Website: ulta-beauty
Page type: address-validator
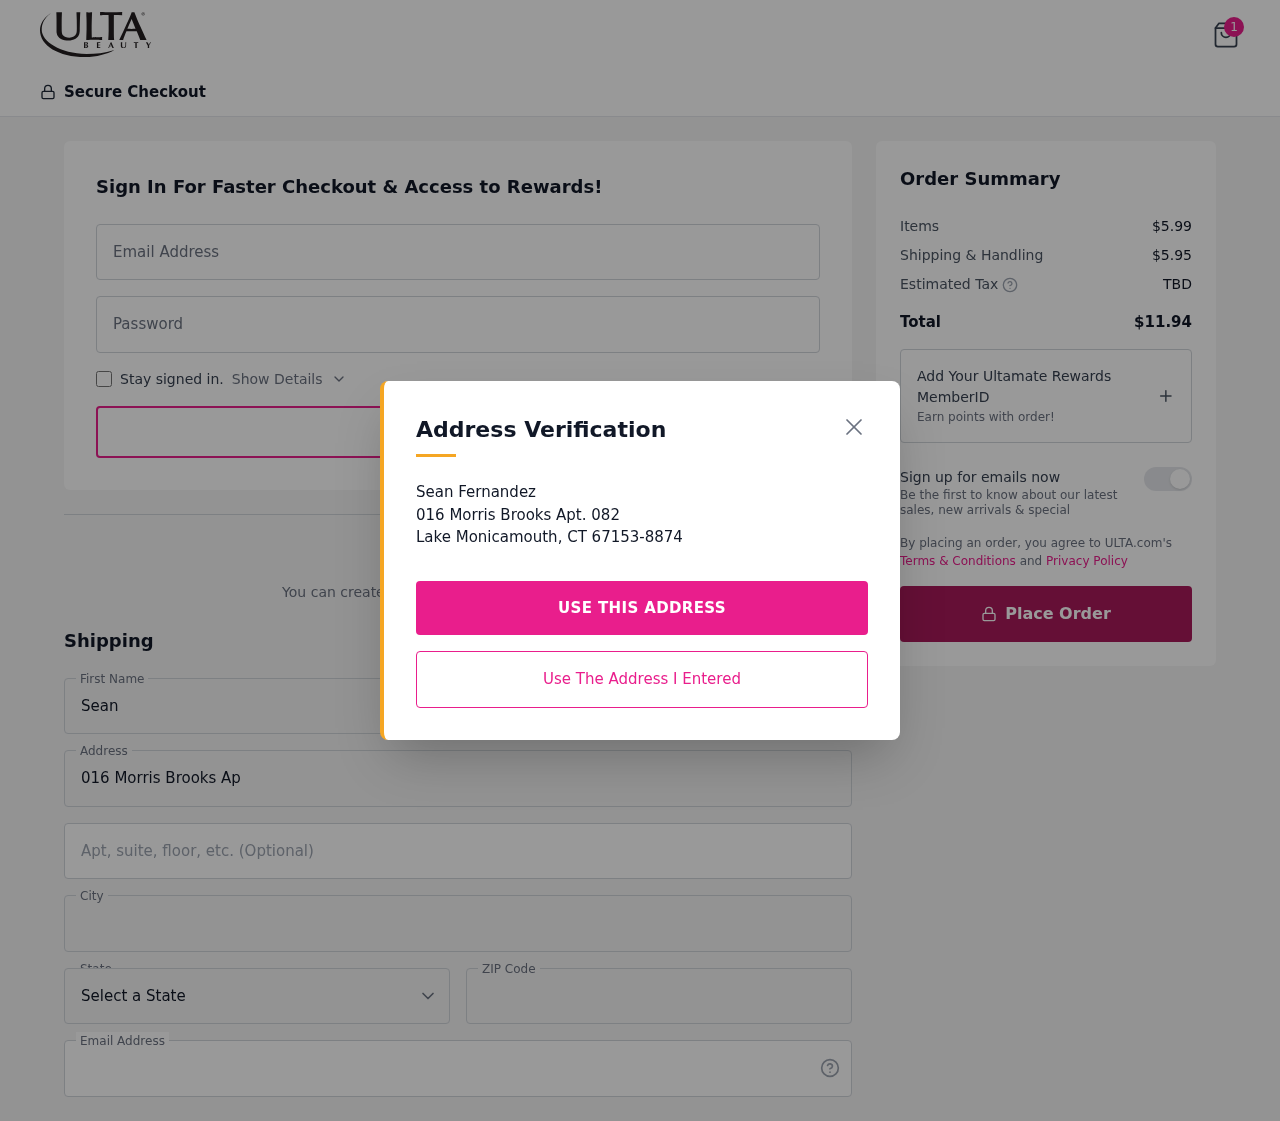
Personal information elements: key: PII_CITY
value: Lake Monicamouth
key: PII_EMAIL
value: sean_fernandez@yahoo.com
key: PII_FIRSTNAME
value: Sean
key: PII_LASTNAME
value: Fernandez
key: PII_POSTCODE
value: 67153
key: PII_STATE_ABBR
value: CT
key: PII_STREET
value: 016 Morris Brooks Apt. 082
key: PII_STREET2
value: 016 Morris Brooks Apt. 082
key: PII_FULLNAME2
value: Sean Fernandez
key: PII_CITY2
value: Lake Monicamouth
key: PII_STATE_ABBR2
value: CT
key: PII_POSTCODE_FULL
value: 67153
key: PII_POSTCODE_EXT
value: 8874
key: PII_LOCATION17_POSTCODE_EXT
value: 6715
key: PII_POSTCODE_NUMERIC
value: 67153
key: PII_POSTCODE_EXT_NUMERIC
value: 8874
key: PII_LOCATION17_POSTCODE_EXT_NUMERIC
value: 6715
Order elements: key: ORDER_NUM_ITEMS
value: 1
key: ORDER_SUBTOTAL
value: $5.99
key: ORDER_SHIPPING_COST
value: $5.95
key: ORDER_TOTAL
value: $11.94